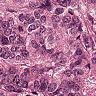
Metastatic tissue present: yes